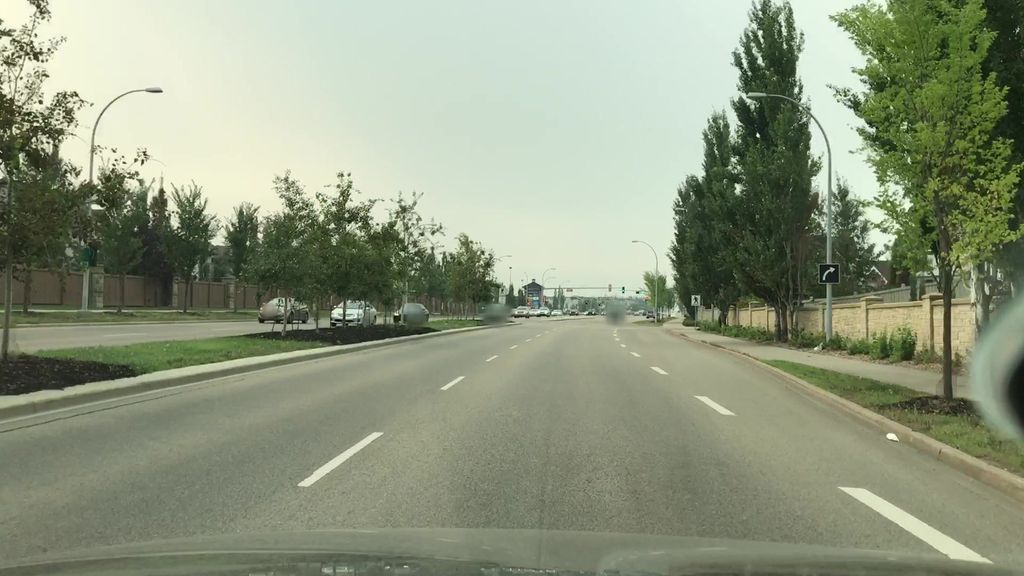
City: edmonton